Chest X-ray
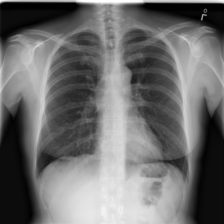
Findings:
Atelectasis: negative
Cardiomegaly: negative
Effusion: negative
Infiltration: positive
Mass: negative
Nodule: negative
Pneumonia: negative
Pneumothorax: negative
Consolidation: negative
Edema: negative
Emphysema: negative
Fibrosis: negative
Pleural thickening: negative
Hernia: negative